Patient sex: F
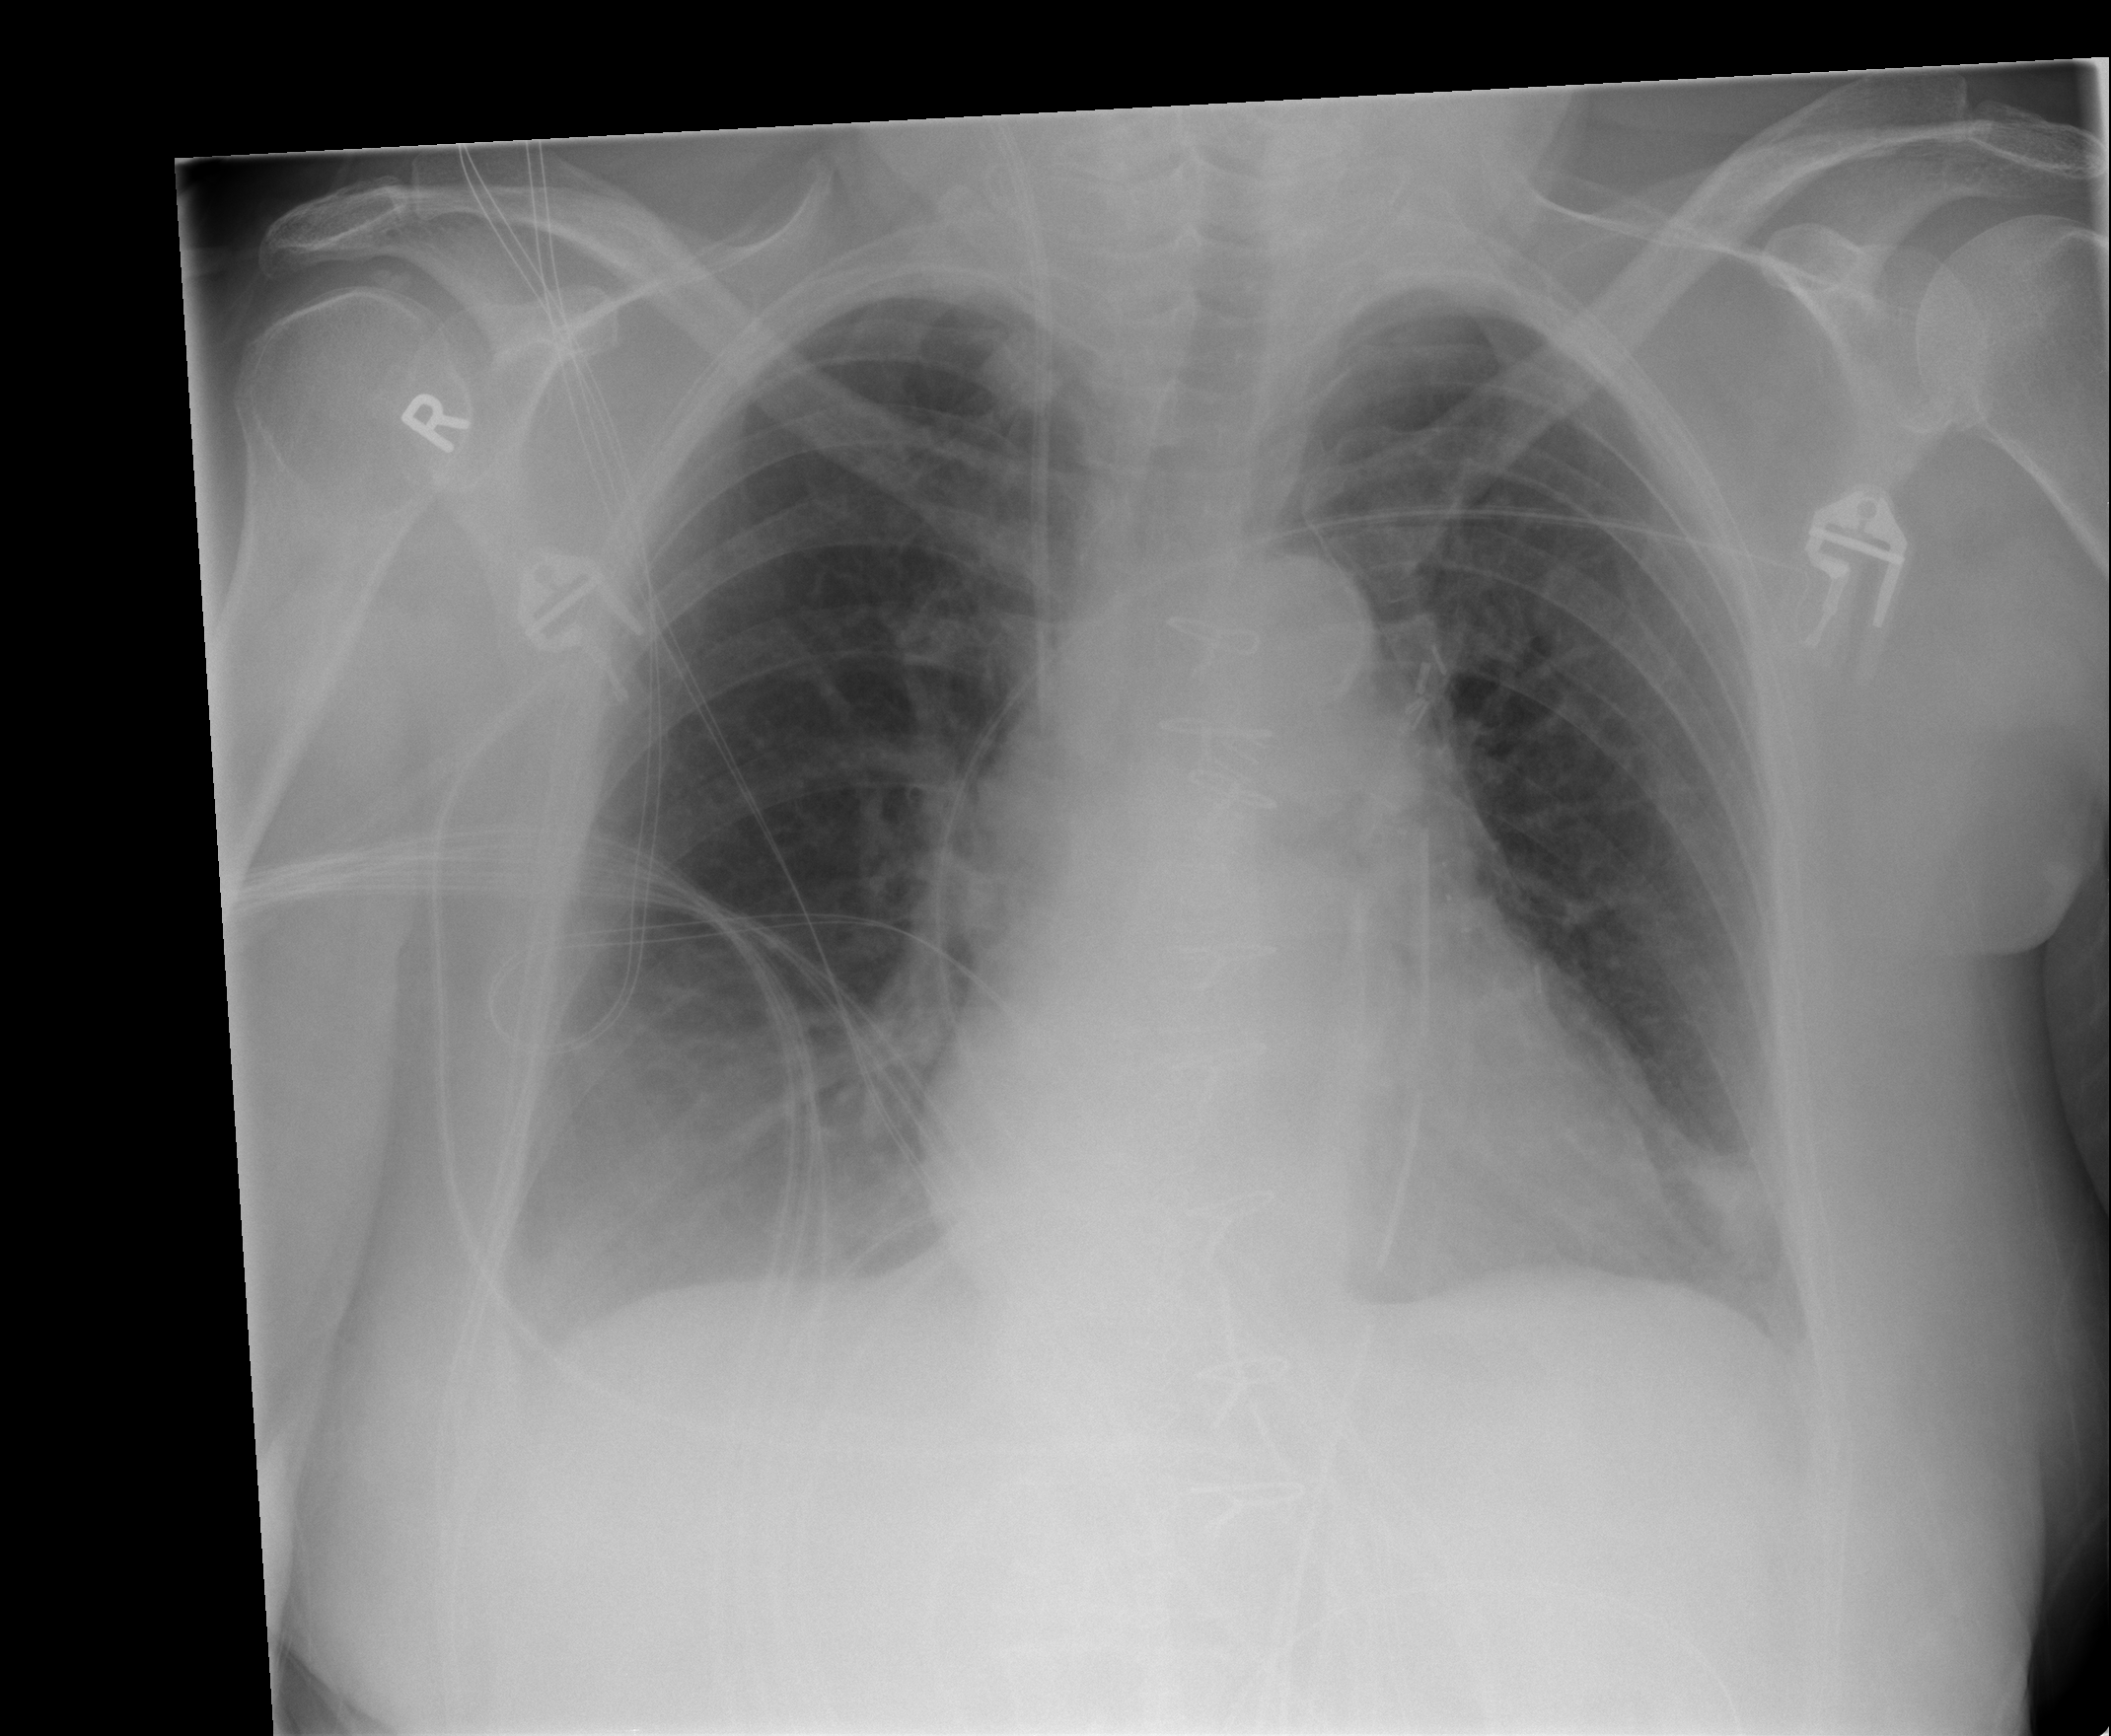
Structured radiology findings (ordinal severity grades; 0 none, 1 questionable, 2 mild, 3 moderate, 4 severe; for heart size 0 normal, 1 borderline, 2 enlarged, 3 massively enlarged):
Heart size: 1
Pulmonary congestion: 0
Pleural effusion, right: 2
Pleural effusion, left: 1
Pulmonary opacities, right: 0
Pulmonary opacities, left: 0
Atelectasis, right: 2
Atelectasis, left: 2